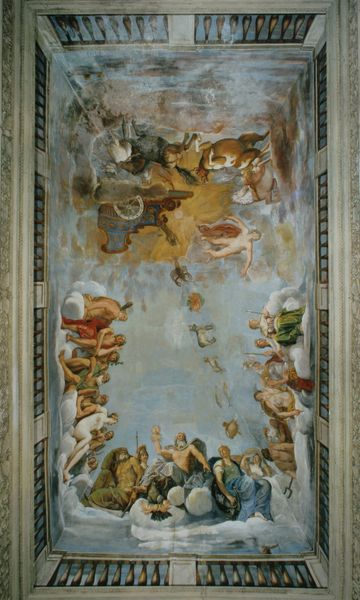
Titel: Sturz des Phaëton und Olympische Götter
Künstler: Francesco Albani
Standort: Bassano Romano di Sutri
Institution: Palazzo Odescalchi Giustiniani
Schlagwörter: akt, blau, flügel, gemälde, gott, himmel, mann, nackt, umhang, weiß, wolken, frauen, gelb, grün, menschen, ocker, sitzen, bewegung, braun, frau, grau, marmor, männer, orange, pfeiler, raum, schwarz, säulen, türkis, rose, rot, schloss, tier, tiere, wolke, beige, leute, bart, gericht, architektur, barock, stein, gesten, brüstung, gitter, sonne, gewand, gold, decke, gewänder, kind, fliegen, kreis, pferd, pferde, räder, engel, putto, hellblau, himmelblau, rahmung, ente, ansicht, perspektive, farben, violett, figuren, rad, wagen, wagenrad, lanze, geländer, nackte, oberkörper, unscharf, foto, gewölbe, schaf, gemalt, palast, balustrade, fern, schweben, dynamik, getümmel, reihe, malen, mythologie, fries, diagonal, untersicht, götter, olymp, mythos, umlauf, heilige, deckengemälde, fresko, phaeton, rösser, putten, illusion, ziege, mythen, fresco, gewölk, gel, deckenmalerei, froschperspektive, baluster, restauration, illusionsmalerei, schacht, heiligendarstellung, gottvater, deckenfresko, himmelsgewölbe, deckengewölbe, secco, freskomalerei, graui, götter olymp, personage, seccomalerei, skorpion, herunter, trompe l euil, scheinperspektive